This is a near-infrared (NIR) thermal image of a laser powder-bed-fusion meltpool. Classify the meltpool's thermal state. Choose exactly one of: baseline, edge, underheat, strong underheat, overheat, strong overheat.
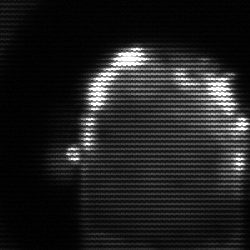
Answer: baseline